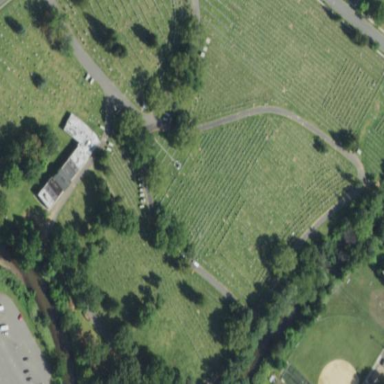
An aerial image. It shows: Cemetery.